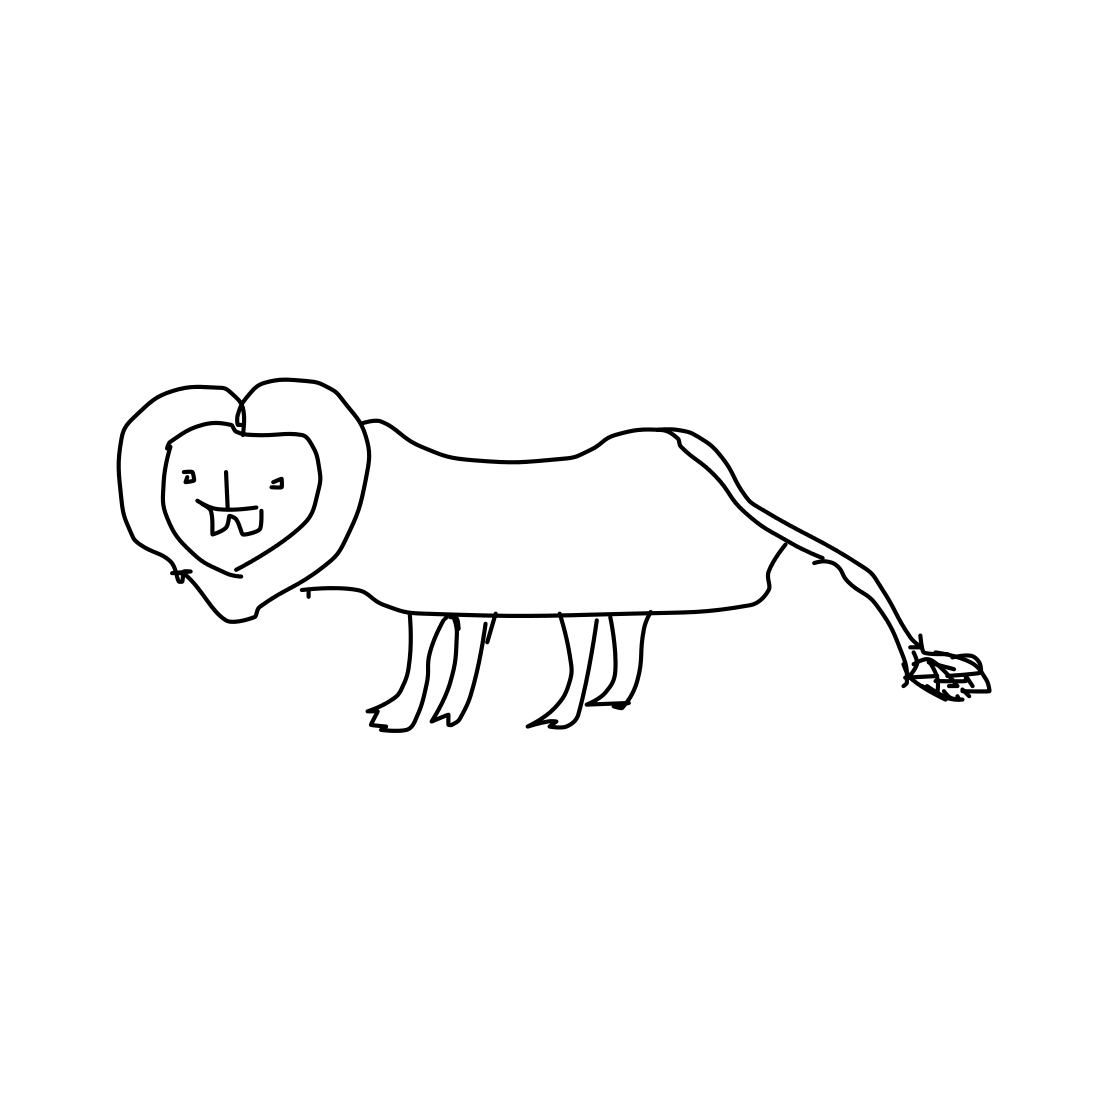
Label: lion